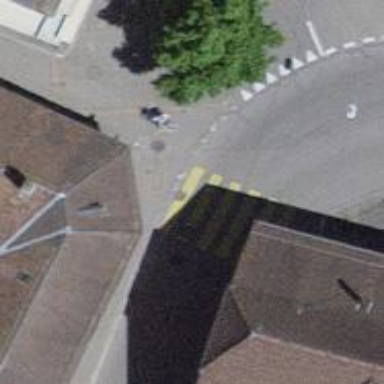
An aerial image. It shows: Marked crossing on the road.